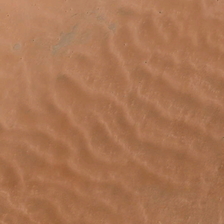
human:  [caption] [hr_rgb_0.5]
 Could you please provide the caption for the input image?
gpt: some ripples are in a piece of khaki desert .

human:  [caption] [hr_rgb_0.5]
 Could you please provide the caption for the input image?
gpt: some ripples are in a piece of khaki desert .

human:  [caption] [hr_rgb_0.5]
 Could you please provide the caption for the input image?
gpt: some ripples are in a piece of khaki desert .

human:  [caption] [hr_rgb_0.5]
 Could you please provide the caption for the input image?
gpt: some ripples are in a piece of khaki desert .

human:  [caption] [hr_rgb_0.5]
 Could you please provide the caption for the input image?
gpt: some ripples are in a piece of khaki desert .